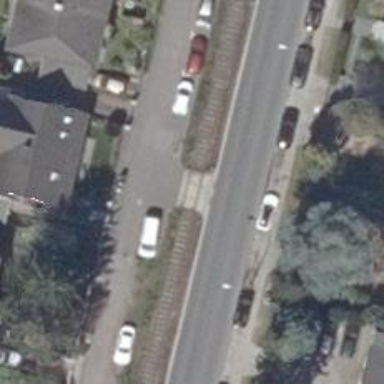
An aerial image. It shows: Uncontrolled level crossing on the railway.